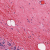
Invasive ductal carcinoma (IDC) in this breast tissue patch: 0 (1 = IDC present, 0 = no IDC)